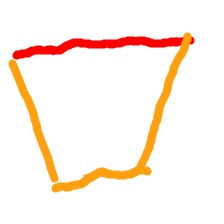
Shape: trapezoid